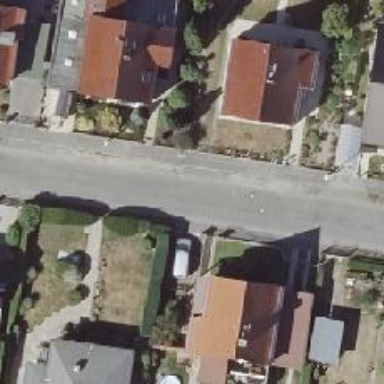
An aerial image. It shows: Residential road with asphalt surface. The right sidewalk also has asphalt surface.